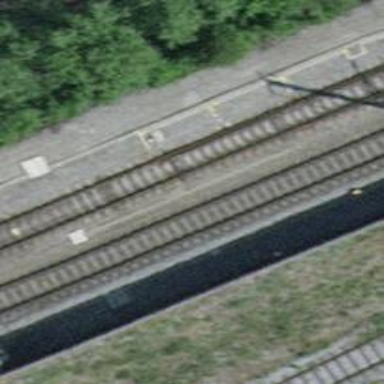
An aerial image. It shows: Railway switch with turnout to the right.